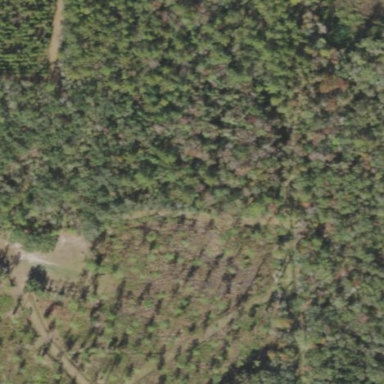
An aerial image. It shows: Mixed leaf woodland.